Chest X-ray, AP view. Patient: 59 years old, sex F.
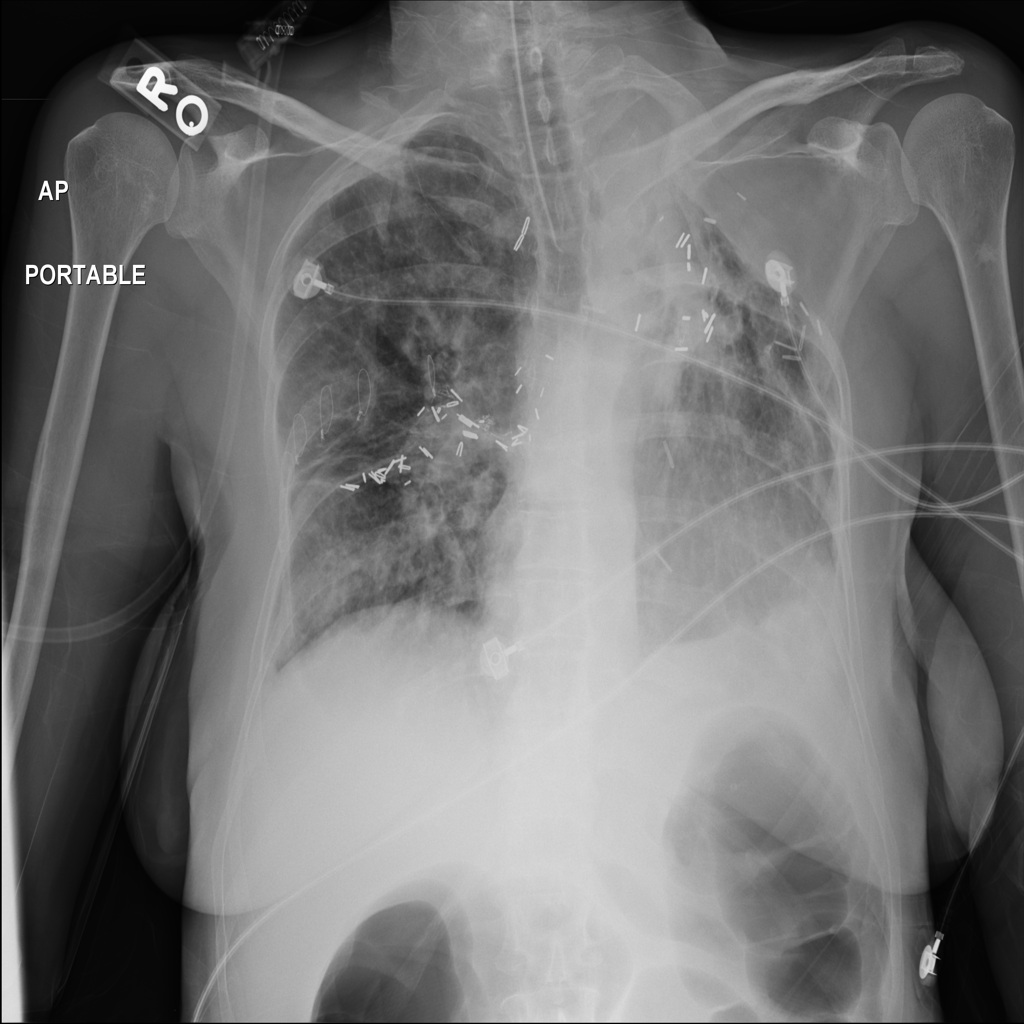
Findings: No Finding